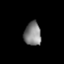
Tissue: lung
Cell type: T cells
Senescence score: 0.1928
Nuclear area (px): 392
Mean DAPI intensity: 130.204